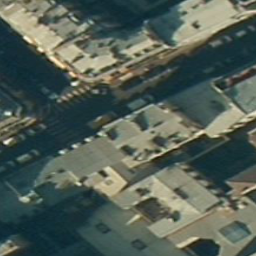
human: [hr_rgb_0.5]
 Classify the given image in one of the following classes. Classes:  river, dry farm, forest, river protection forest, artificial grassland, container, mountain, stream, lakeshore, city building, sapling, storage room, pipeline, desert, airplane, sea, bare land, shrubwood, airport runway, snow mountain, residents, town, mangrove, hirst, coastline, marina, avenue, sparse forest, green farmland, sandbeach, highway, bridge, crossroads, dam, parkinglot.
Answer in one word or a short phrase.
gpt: city building